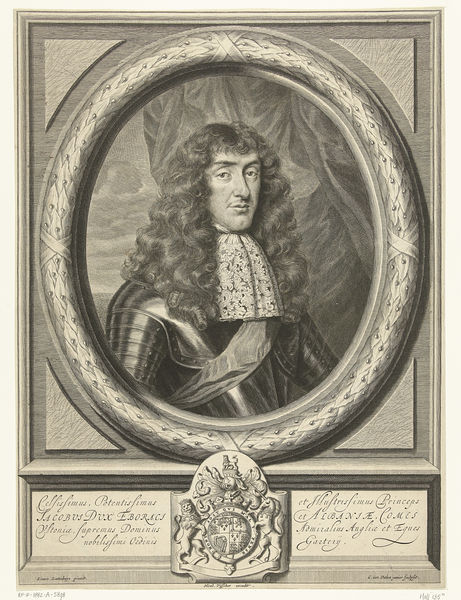
Titel: Portret van James Stuart, hertog van York en Albanië, in ovale omlijsting
Künstler: Cornelis van (II) Dalen
Standort: Amsterdam
Institution: Rijksmuseum
Schlagwörter: mann, wasser, weiß, braun, mund, nase, blick, augen, band, gesicht, rahmen, bildnis, porträt, vorhang, haare, lippen, locken, oval, schärpe, wellen, inschrift, text, rüstung, wappen, waser, perrücke, und, vorhangschärpe